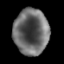
Tissue: lung
Cell type: Others
Senescence score: 0.2289
Nuclear area (px): 1557
Mean DAPI intensity: 104.648